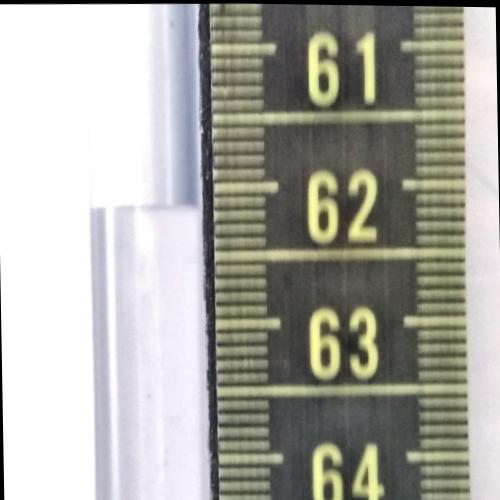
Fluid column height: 62.1 cm